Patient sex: F
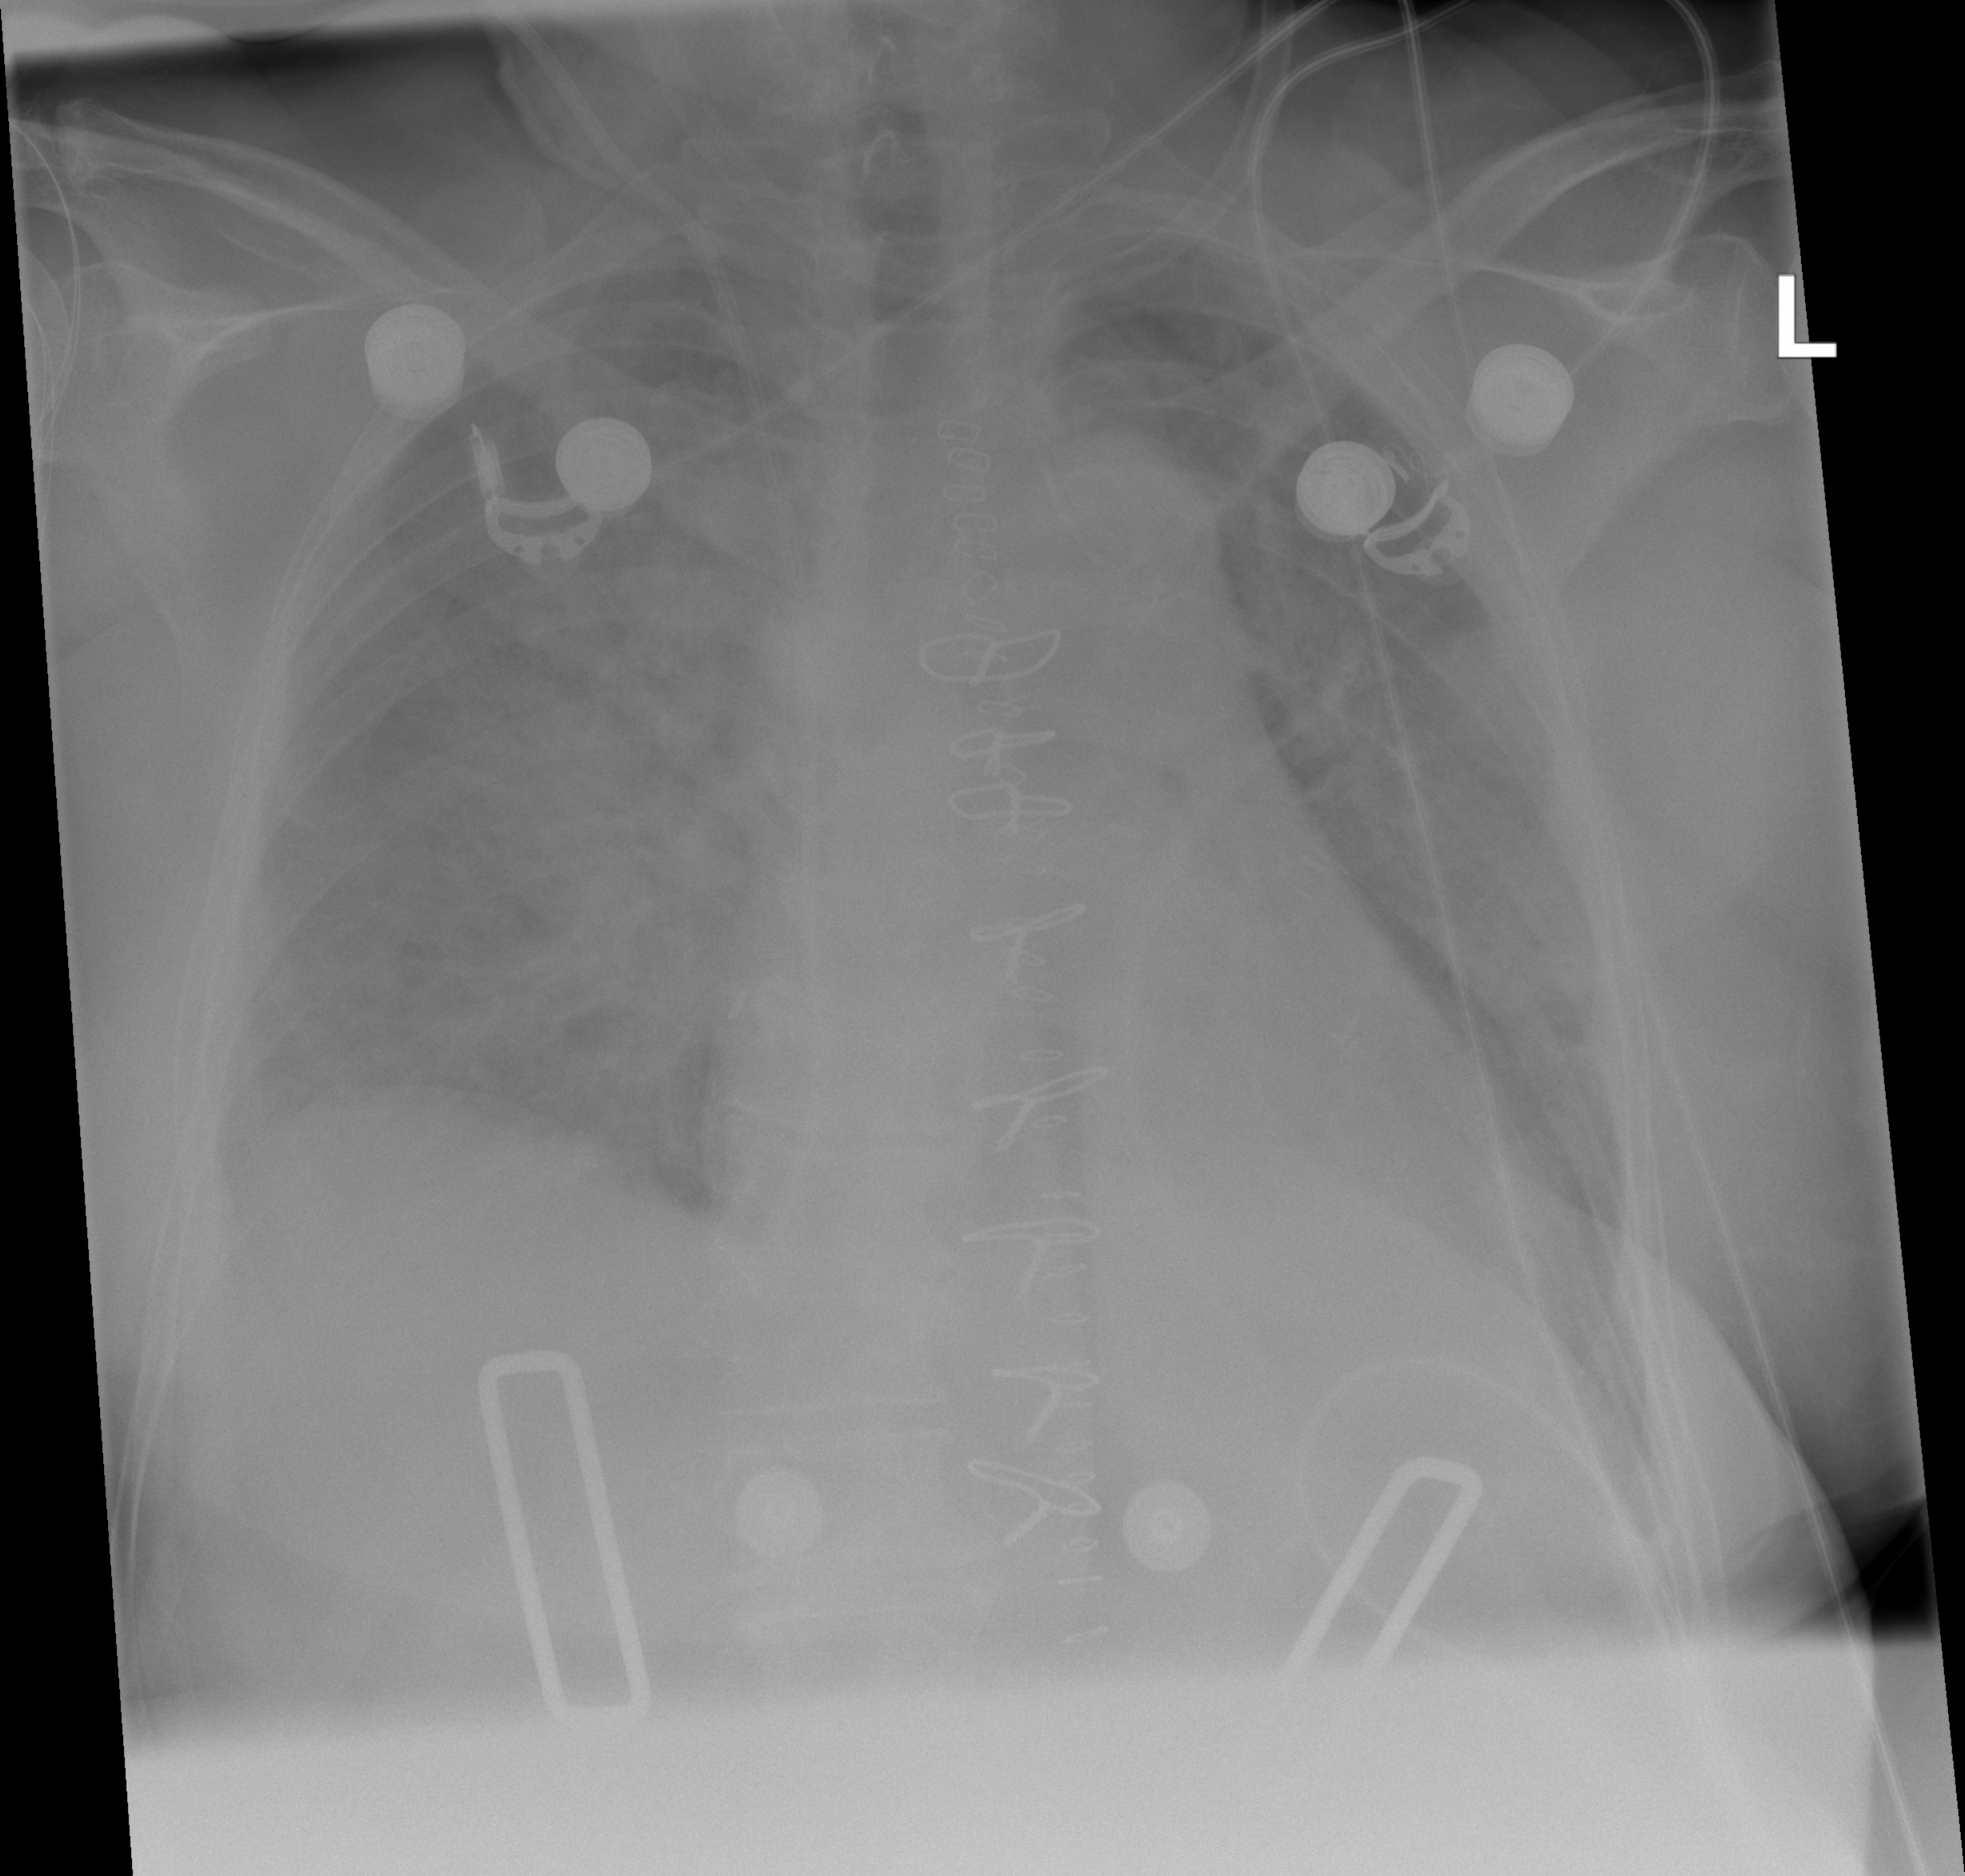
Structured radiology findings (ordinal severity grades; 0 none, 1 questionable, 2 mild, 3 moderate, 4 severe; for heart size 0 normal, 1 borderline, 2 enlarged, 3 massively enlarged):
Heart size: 2
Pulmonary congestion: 3
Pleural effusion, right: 2
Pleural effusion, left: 1
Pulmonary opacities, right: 3
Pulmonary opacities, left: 0
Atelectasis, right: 2
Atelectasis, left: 2